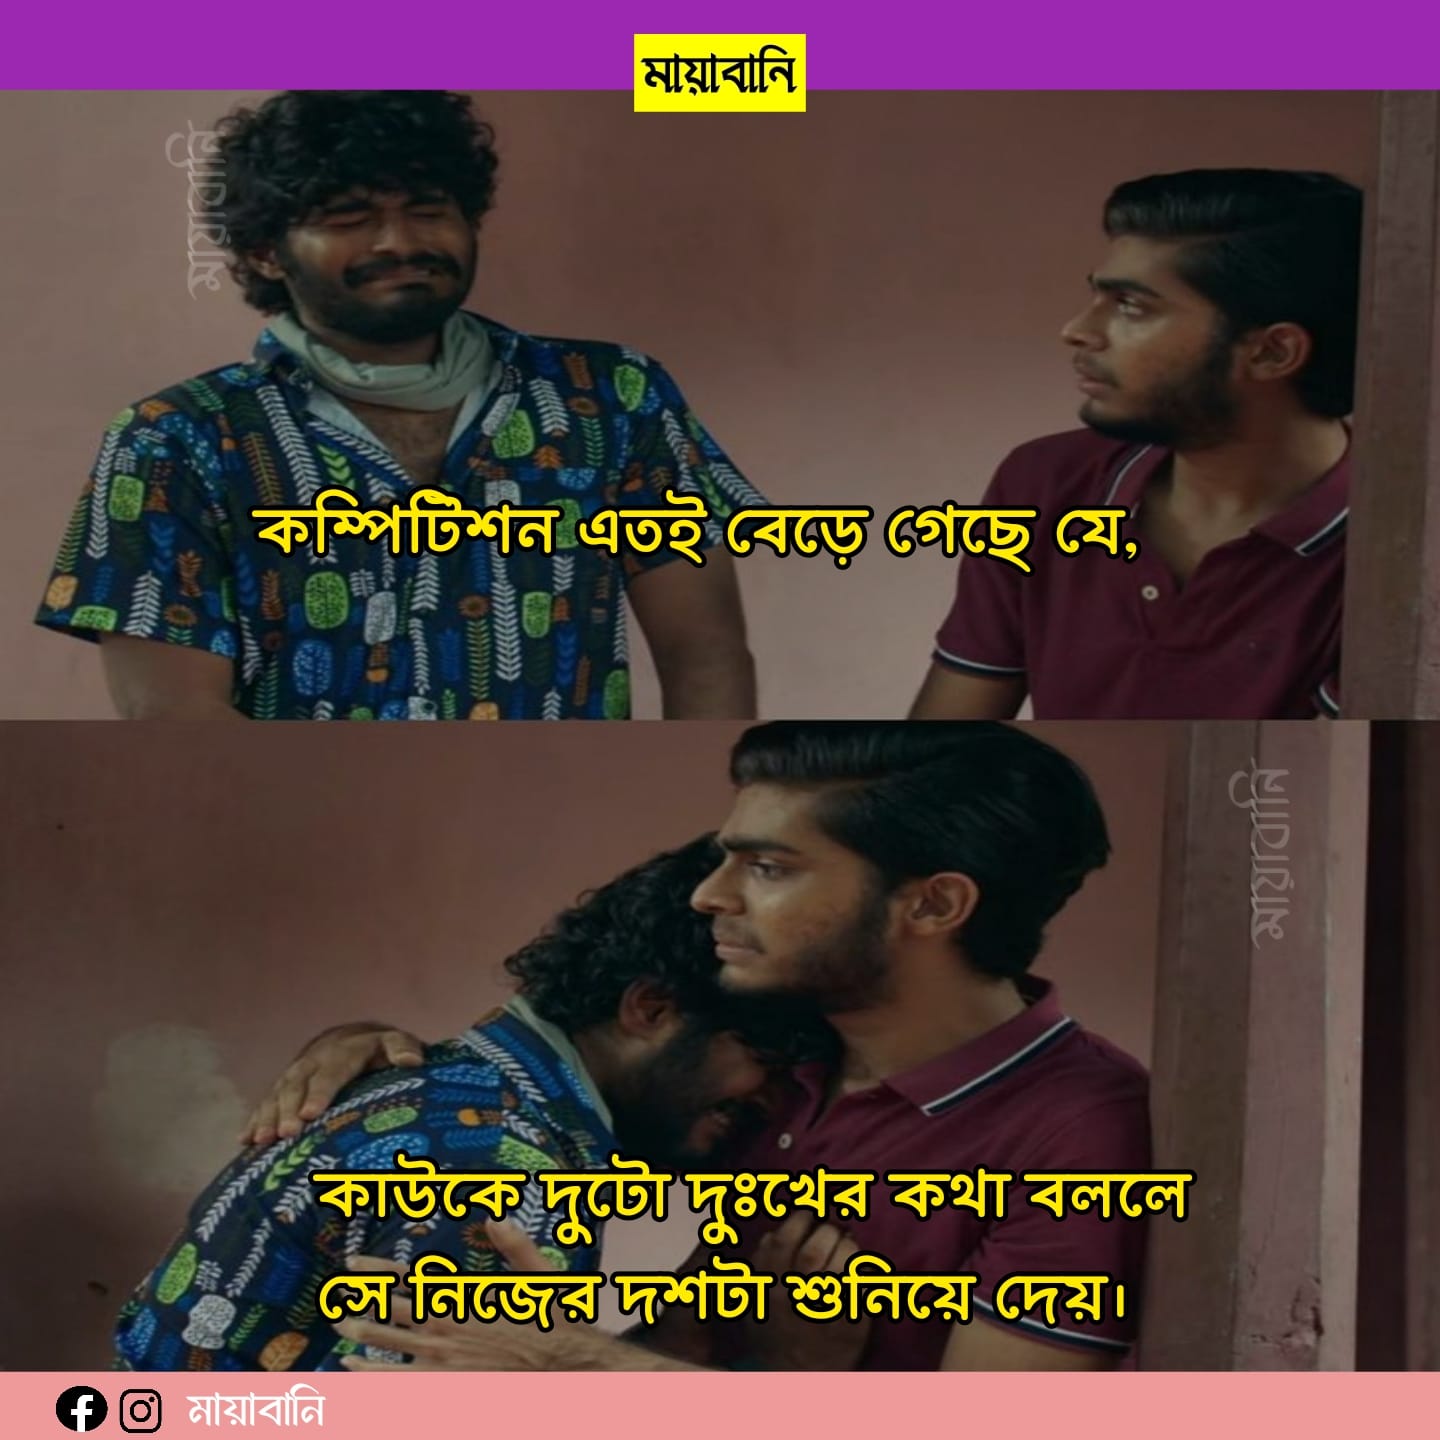
Text: কম্পিটিশন এতই বেড়ে গেছে যে কাউকে দুটো দুঃখের কথা বললে সে নিজের দশটা শুনিয়ে দেয়
Label: Non Hate